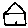
Label: house